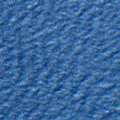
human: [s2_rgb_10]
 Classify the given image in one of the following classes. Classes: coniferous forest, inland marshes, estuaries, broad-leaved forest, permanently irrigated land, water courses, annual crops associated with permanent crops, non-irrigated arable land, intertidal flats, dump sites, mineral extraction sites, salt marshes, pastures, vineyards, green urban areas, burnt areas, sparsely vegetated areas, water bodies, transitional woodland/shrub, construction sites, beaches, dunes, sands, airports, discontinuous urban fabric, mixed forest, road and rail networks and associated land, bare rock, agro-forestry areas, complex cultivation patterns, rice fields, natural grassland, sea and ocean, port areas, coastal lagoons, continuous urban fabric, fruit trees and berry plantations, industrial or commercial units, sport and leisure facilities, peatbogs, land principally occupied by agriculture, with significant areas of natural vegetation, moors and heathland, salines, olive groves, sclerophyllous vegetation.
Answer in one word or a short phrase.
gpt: sea and ocean